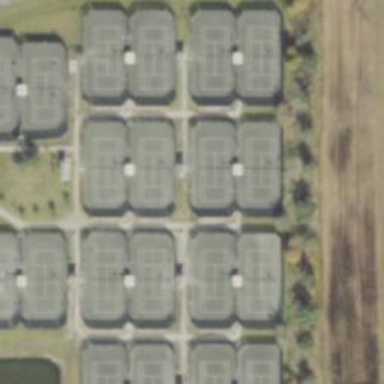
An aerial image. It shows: Asphalt tennis court.